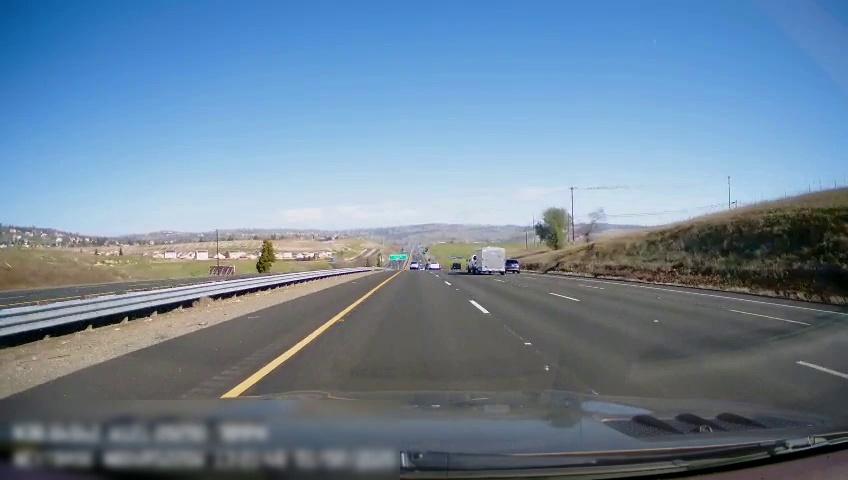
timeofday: Day
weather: Sunny
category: Drivable Space
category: Drivable Space
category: Vehicles | Car
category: Vehicles | Other LV
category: Vehicles | Car
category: Vehicles | Truck
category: Vehicles | Other LV
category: Lanes | Current Lane
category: Lanes | Current Lane
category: Lanes | Alternate Lane
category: Lanes | Alternate Lane
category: Lanes | Alternate Lane
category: Lanes | Opposite Lane
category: Lanes | Opposite Lane
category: Traffic | Signs